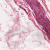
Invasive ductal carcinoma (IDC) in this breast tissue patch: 0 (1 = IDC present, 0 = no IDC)